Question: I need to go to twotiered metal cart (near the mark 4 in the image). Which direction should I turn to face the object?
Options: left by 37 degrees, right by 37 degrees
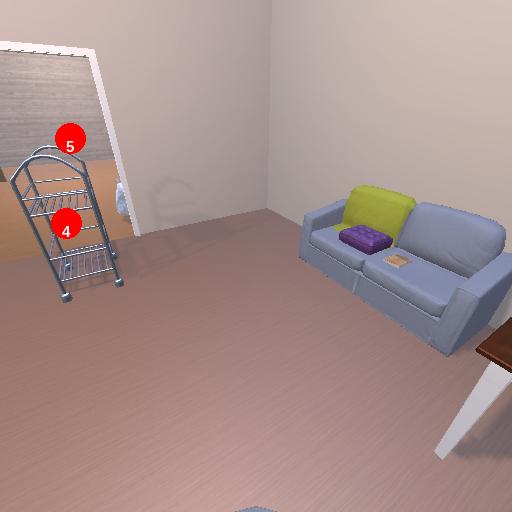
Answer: left by 37 degrees